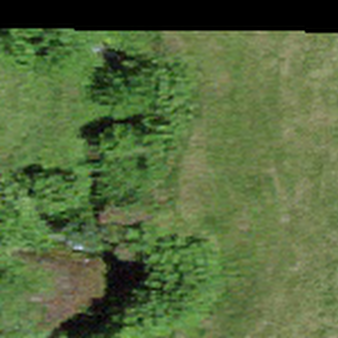
Label: other